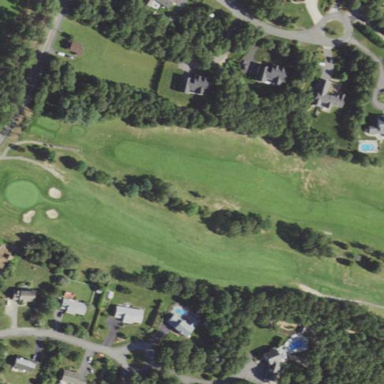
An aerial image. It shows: Grassy area designated as golf fairway.